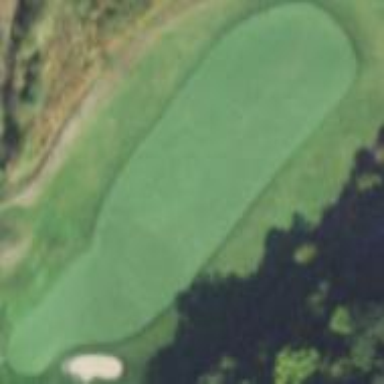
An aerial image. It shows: Grassy area designated as golf fairway.